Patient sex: M
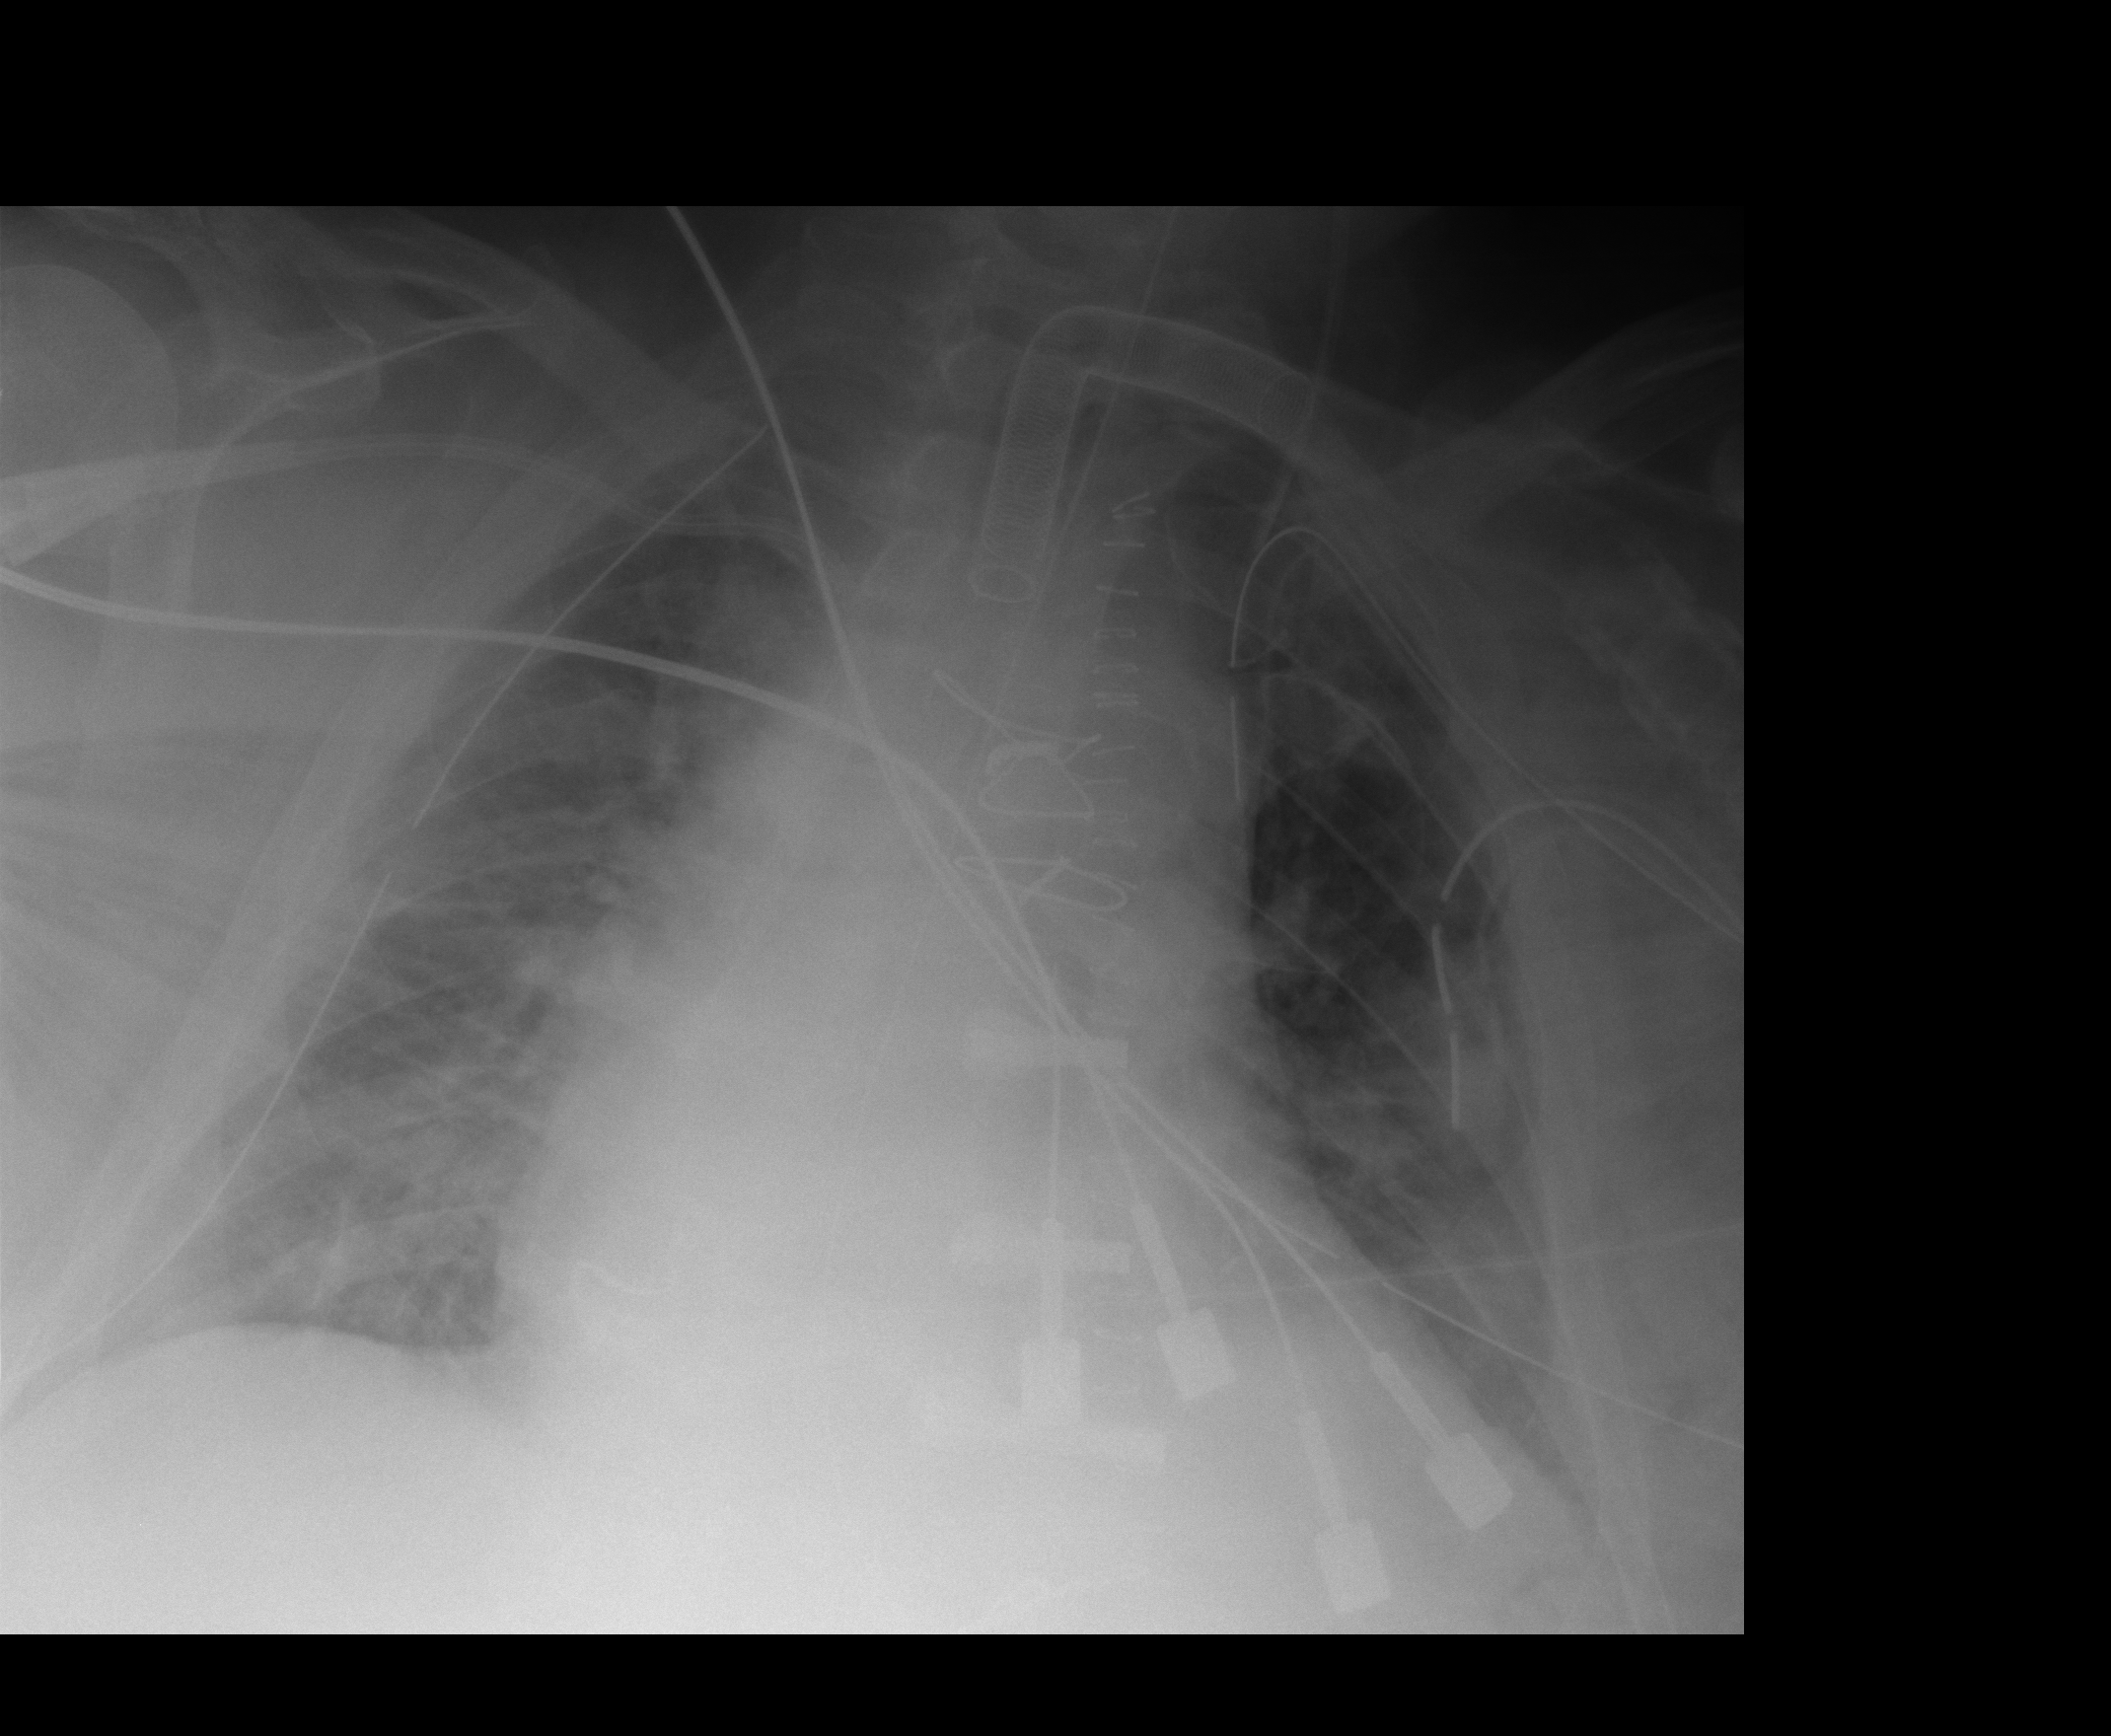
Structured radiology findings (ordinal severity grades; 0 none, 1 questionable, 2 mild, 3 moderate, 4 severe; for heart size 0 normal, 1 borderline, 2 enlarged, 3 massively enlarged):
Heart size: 2
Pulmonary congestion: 2
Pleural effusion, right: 1
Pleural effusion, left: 2
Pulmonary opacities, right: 1
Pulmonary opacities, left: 1
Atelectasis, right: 2
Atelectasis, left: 2